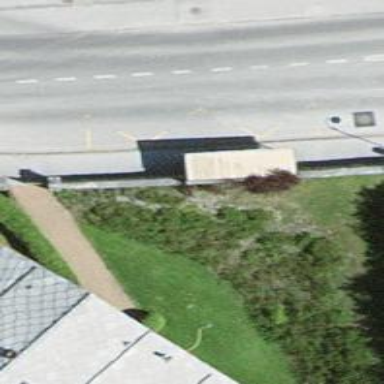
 serving as platform for public transportation."